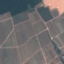
Label: PermanentCrop